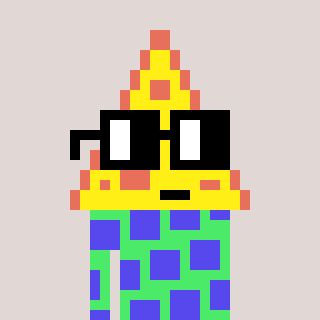
a pixel art character with square black glasses, a pizza-shaped head and a teal-colored body on a warm background